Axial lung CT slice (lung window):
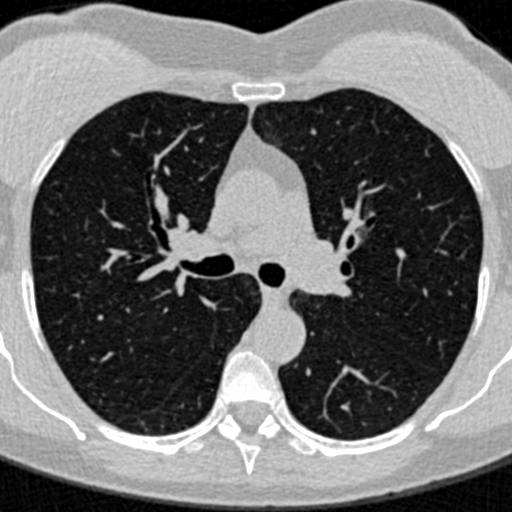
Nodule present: no